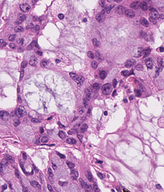
Tumor epithelial tissue: yes
Tumor-associated stroma tissue: yes
Normal tissue: no